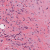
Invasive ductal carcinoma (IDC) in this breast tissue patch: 1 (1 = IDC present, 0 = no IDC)